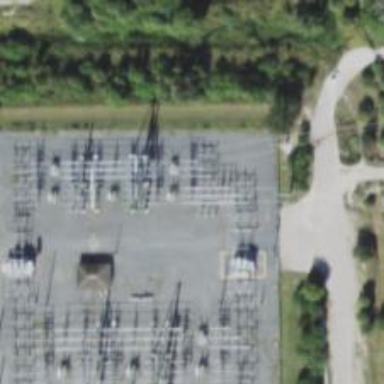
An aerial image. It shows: Switch used for power control.